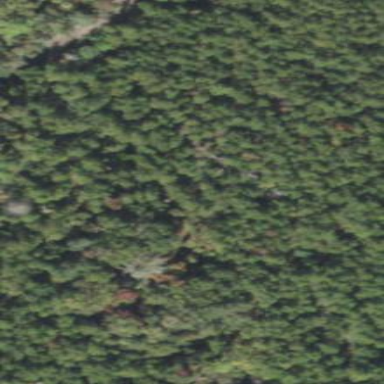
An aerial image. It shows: Mixed leaf woodland.